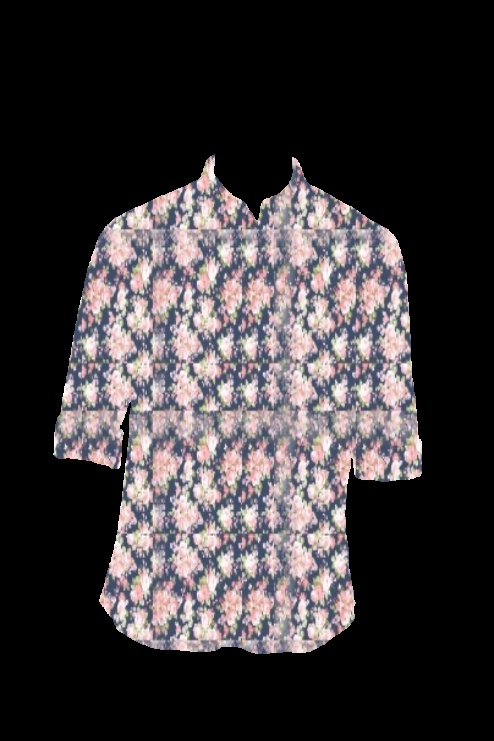
pink floral print tee